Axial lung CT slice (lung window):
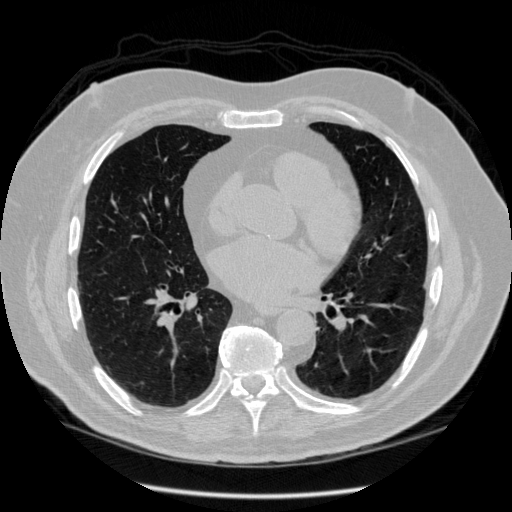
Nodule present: no